Interaction volume radius: 10 \u00c5
Interaction volume height: 20 \u00c5
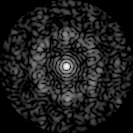
Disorder parameter: 0.8092